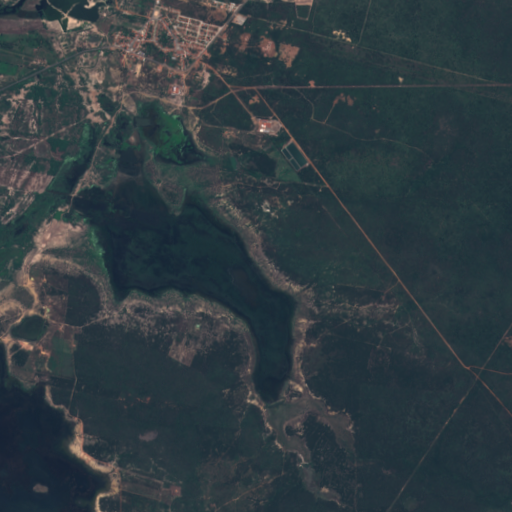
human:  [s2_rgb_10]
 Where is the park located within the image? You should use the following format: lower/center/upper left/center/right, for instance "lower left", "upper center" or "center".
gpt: The park is located in the upper left of the image.
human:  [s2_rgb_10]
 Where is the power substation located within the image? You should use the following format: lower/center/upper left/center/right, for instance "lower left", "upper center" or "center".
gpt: The power substation is located in the upper center of the image.
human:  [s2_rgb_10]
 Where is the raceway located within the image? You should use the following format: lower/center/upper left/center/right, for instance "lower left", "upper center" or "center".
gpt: The raceway is located in the upper center of the image.
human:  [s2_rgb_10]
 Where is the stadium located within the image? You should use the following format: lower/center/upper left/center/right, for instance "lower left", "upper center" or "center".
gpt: The stadium is located in the upper left of the image.
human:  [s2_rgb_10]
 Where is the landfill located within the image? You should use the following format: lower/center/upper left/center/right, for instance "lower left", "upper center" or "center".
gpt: There is no landfill in the image.